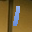
Label: 1